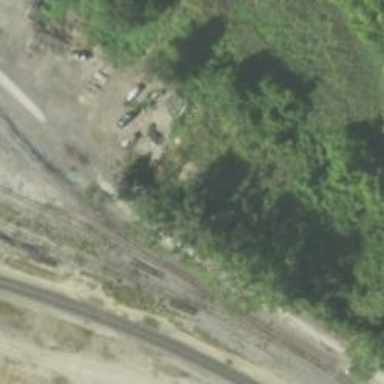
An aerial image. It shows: Abandoned spur railway.